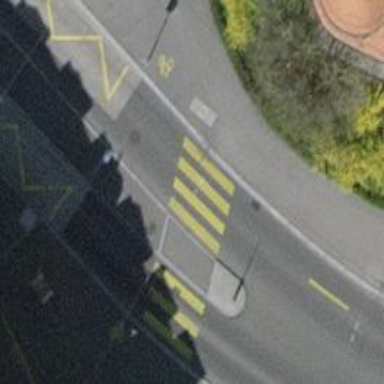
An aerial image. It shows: Kerb serving as barrier.